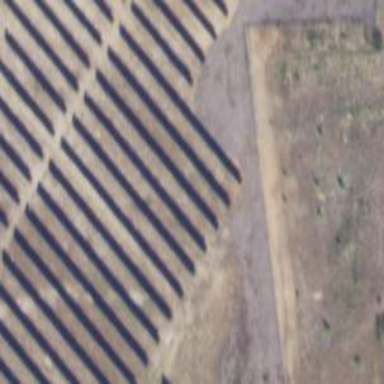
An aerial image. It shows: Solar power generator using photovoltaic panels.